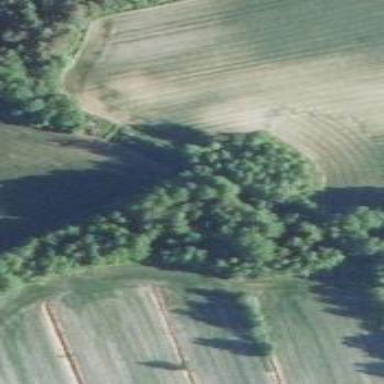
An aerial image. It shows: Forest with needle-leaved trees.